Question: Hello all...I want to read the "MOST POPULAR" column on <URL>.
The codes in Chrome looks like below:

So I do:
'''
url = "http://www.nydailynews.com/"
page = urllib2.urlopen(url)
soup = BeautifulSoup(page.read())
print soup.find_all(id = 'most-read-content')
'''
but it returns nothing.
What's wrong here? Is it because the "MOST POPULAR" actually a flash or something?
Thanks.
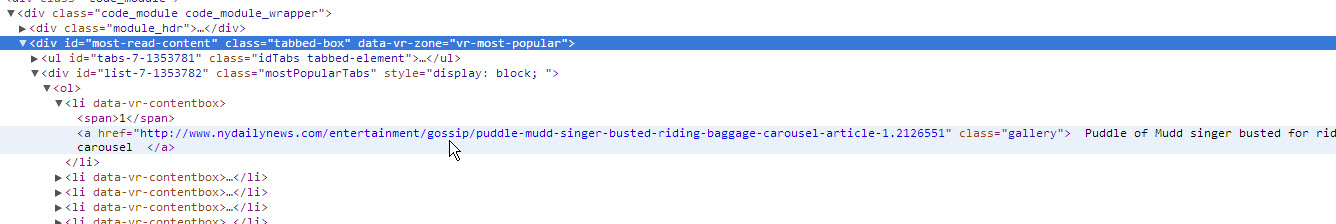
Answer: "Thee problem is that the server returns the data compressed by Gzip."
Reference below:
<URL>